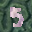
Label: 5